Question: I am writing a chrome extension which using injection to modify the element in target webpage.
I want to show a message bubble when cursor move on an element. But I encounter a problem that sometimes the message bubble is hidden by some other elements. I found that it was because z-index will not work if an element B sits on top of element A, a child element of element A(message bubble) can never be higher than element B.
To demonstrate it,Here is an example. That obj2 will always be hidden by obj3, although obj2's z-index is <PHONE>.
Is there any solutions for it?
'''
.aaa{
background-color:blue;
width:100px;
height:100px;
}
.ccc{
background-color:red;
width:80px;
height:80px;
z-index:<PHONE>;
}
.bbb{
background-color:green;
position:relative;
top:-50px;
left:50px;
width:100px;
height:100px;
}
'''
'''
<div>
<section id=obj1 class="aaa">
<article id=obj2 class="ccc">
</article>
</section>
</div>
<section id=obj3 class="bbb">
</section>
'''

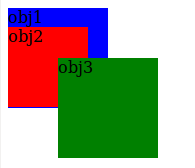
Answer: z-index is only applied when the container is also marked as position: relative/absolute. If you change your 'ccc' rule to the following it will work correctly:
'''
.ccc{
position: relative;
background-color:red;
width:80px;
height:80px;
z-index:<PHONE>;
}
'''
<URL>